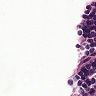
Metastatic tissue present: no